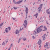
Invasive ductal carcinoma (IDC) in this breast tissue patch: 1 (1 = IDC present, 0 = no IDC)